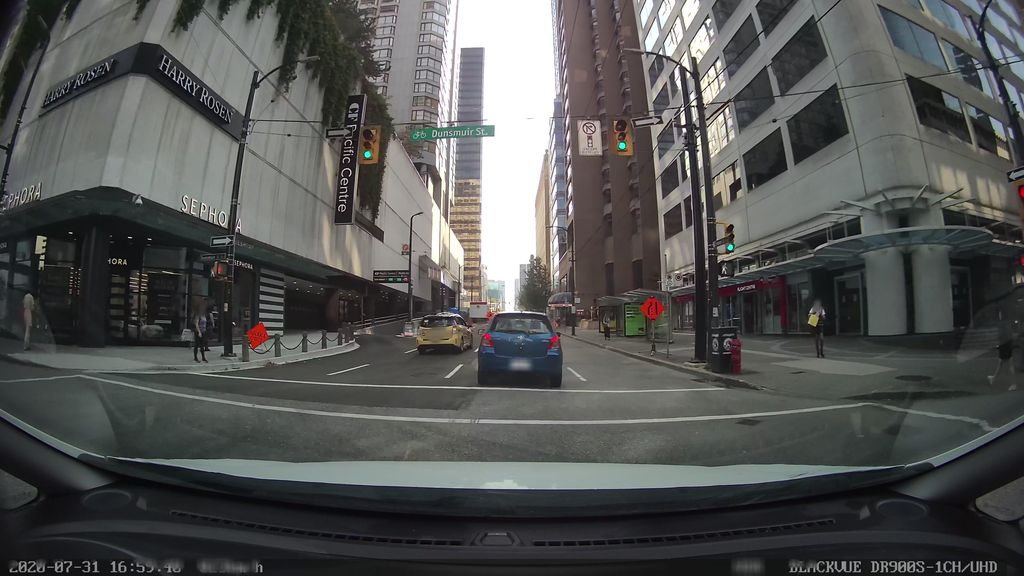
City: vancouver